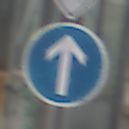
Verkehrszeichen: VorgeschriebeneFahrtrichtungGeradeaus
Zusatzzeichen oben: Vorfahrtsstrasse
Umgebung: Roofed, Special
Tageszeit: Midday
Wetter: Overcast
Licht: Natural
Jahreszeit: NotSpecified
Kontrast: LowContrast